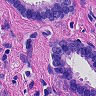
Metastatic tissue present: yes